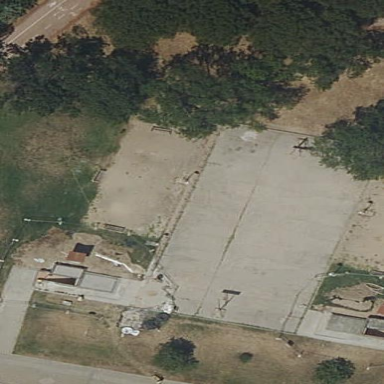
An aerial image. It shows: Basketball court on leisure land pitch.